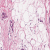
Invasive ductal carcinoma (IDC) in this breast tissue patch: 0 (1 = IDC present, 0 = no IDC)